Question: I have an array of integer values
'''
String[] values={3100,7500,8000,4200,88000,71000,32000};
'''
that need to be scaled into a known height of my 'JComponent' , the question is how to scale these values into e.g. h=600px?
Here is a pic just for more clarification of what i want to achieve:

Thanks
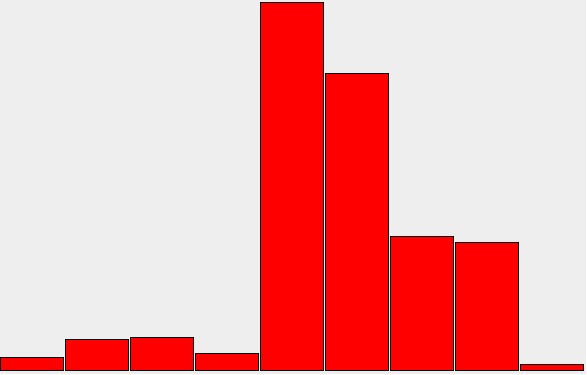
Answer: '''
bar_height = chart_height*(value/max_value)
'''
To determine 'bar_height', you scale (multiply) 'chart_height' by '(value/max_value)', where:
- 'bar_height'- 'value'- 'max_value'- 'chart_height'
For example: